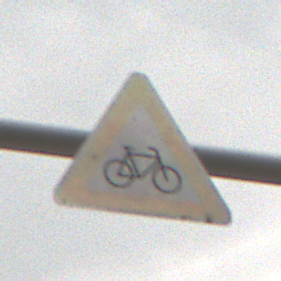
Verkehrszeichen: RadverkehrLinks
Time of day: MorningAfternoon
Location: Outdoor (Nature)
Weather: Overcast
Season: NotSpecified
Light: Natural